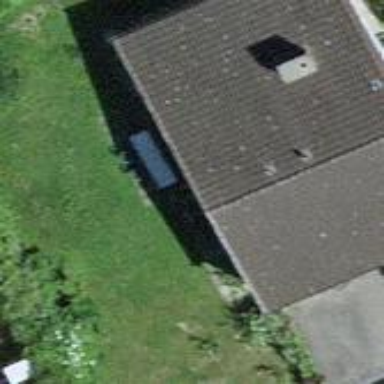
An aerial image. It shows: Simple and straightforward house.